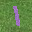
Label: 1